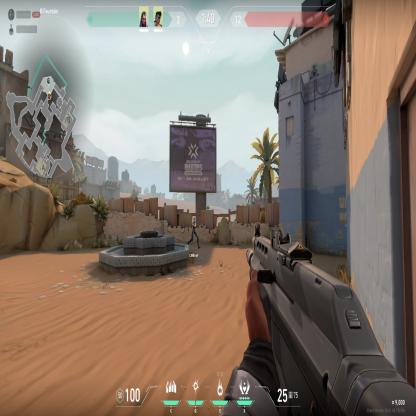
Label: teammate